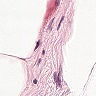
Metastatic tissue present: no